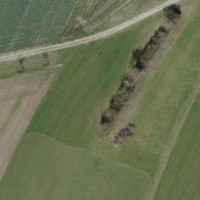
EUNIS habitat code: 52
Species observed at this site:
Galium mollugo
Trifolium pratense